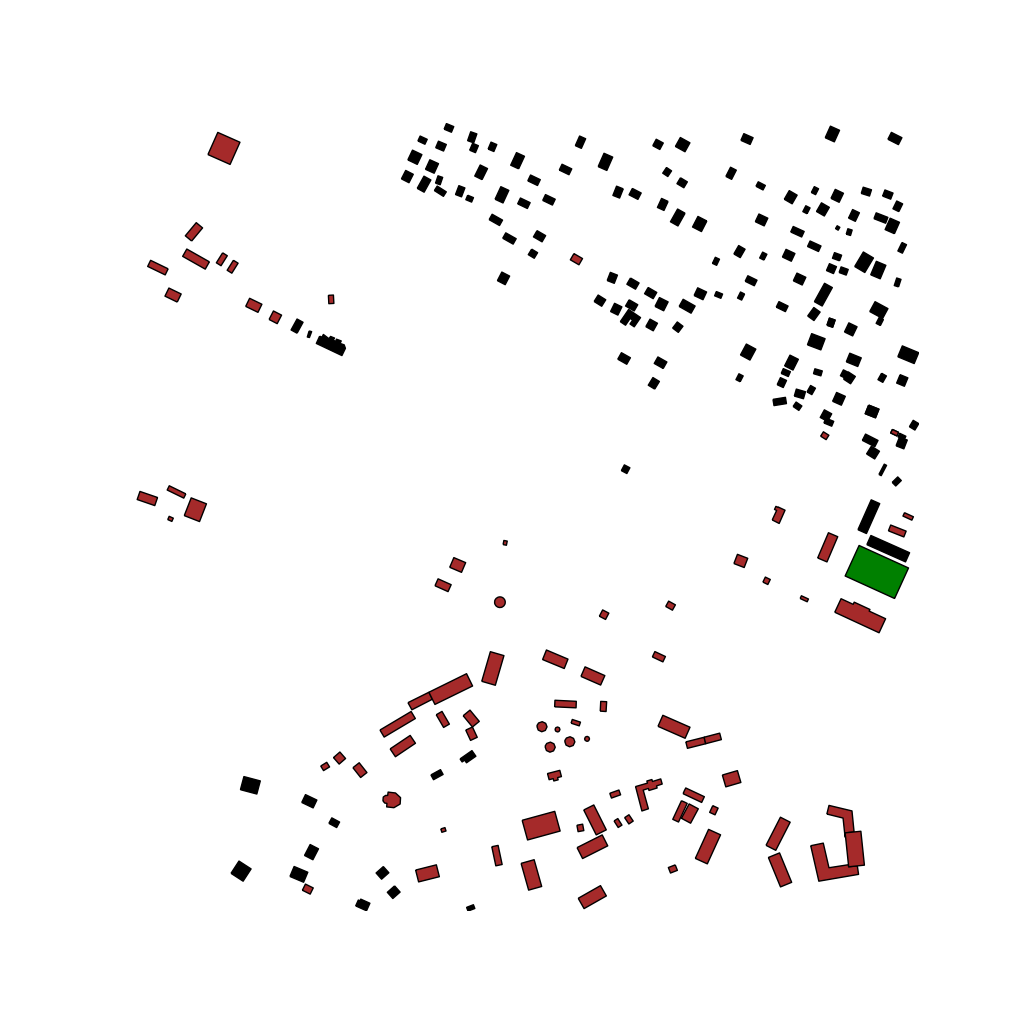
Tags: overhead vector_map, industrial, recreation, residential, special, transport, modern, soviet, high_rise, individual_rise, low_rise, density_1, Building, Facility, Park, 1.0 km²